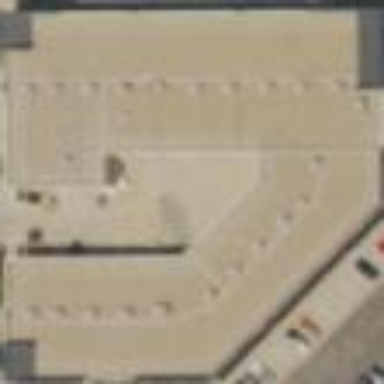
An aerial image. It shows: Commercial building.